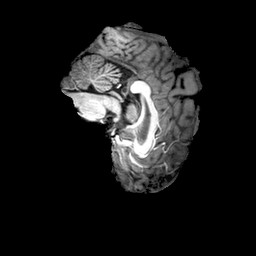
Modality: T1w
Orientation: sagittal